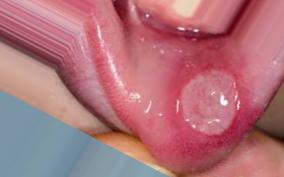
Condition: Mouth Ulcer